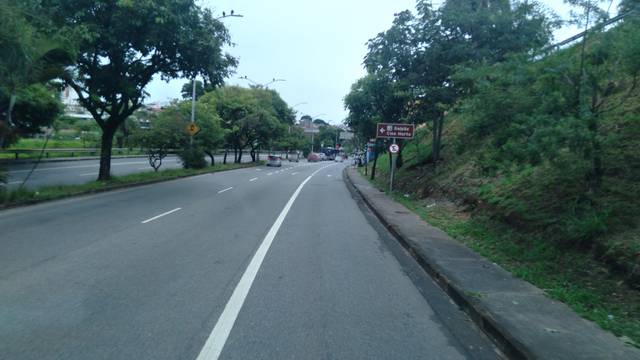
Region: Brazil
Coordinates: -19.909, -43.91